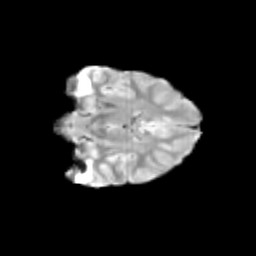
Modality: T2w
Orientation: coronal
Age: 13
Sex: female
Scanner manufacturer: siemens
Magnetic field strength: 3 T
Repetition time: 3.8 s
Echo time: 0.07 s